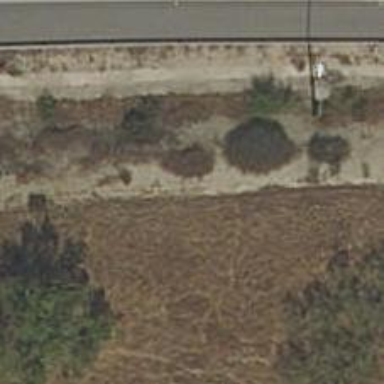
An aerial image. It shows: Retaining wall.